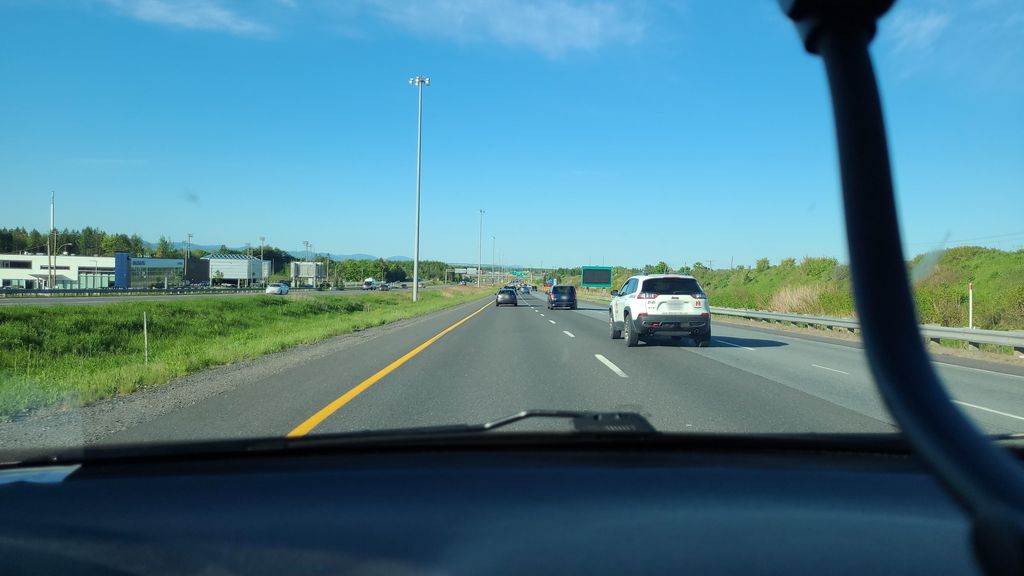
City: quebec_city